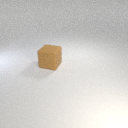
large brown rubber cube